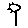
Label: flower